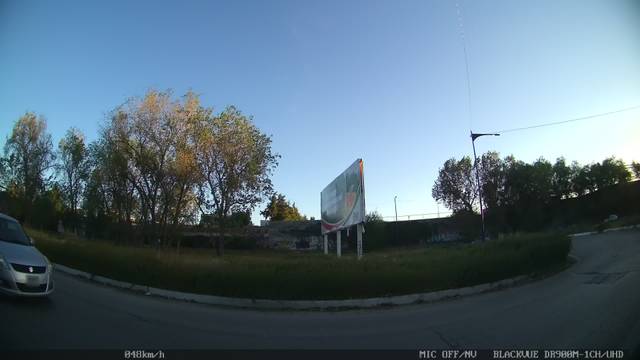
Region: Mexico
Coordinates: 22.164, -100.989